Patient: sex F, age 76
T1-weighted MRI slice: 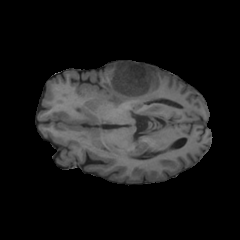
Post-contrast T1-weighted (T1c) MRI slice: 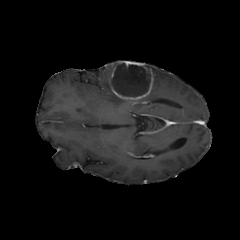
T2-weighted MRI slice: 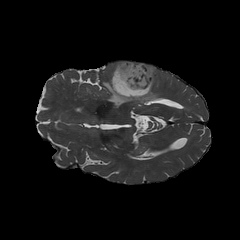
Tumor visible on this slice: yes
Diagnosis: Glioblastoma, IDH-wildtype
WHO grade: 4